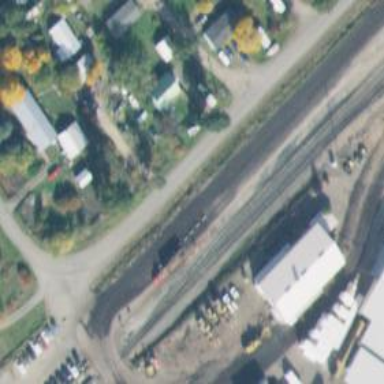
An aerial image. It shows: Railway siding with rails.